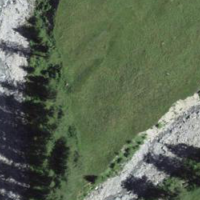
EUNIS habitat code: 26
Species observed at this site:
Miramella alpina
Campanula thyrsoides
Parnassius phoebus